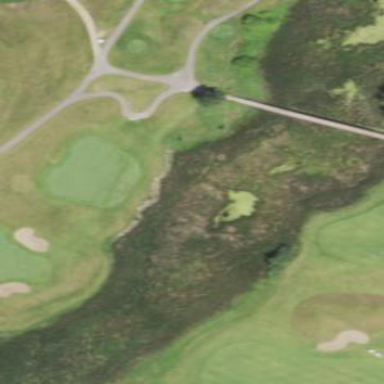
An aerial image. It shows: Water hazard in golf course. The hazard is natural water feature.